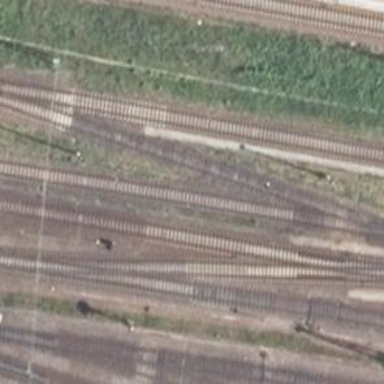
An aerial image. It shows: Railway track with contact lines for electrification.